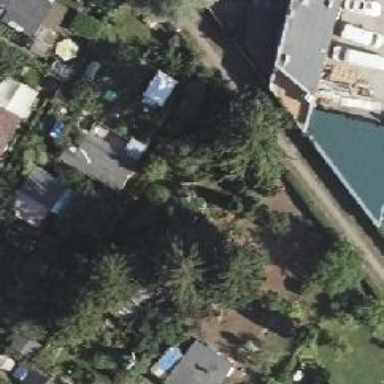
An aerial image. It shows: Plot in the allotments.